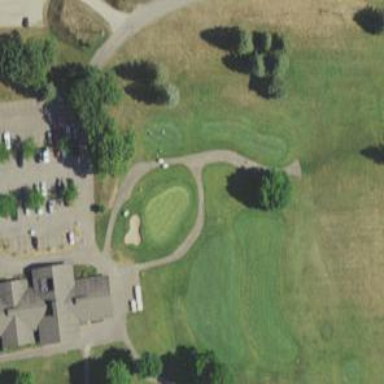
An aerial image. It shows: Path designated for golf carts.